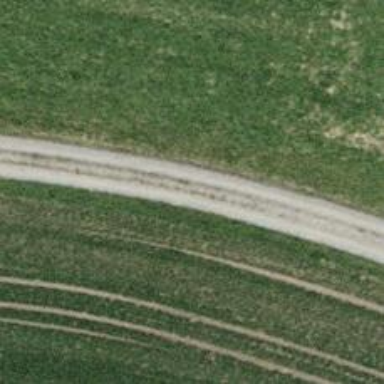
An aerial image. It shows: Track with compacted grade2 surface.